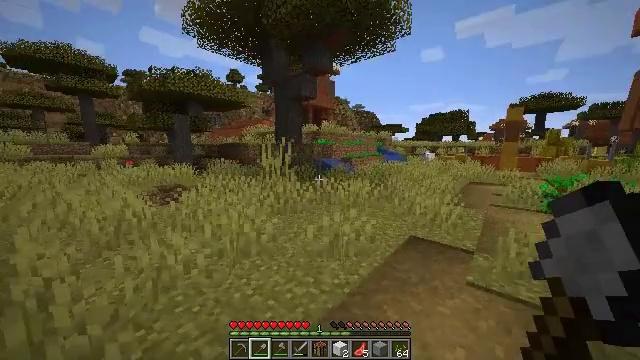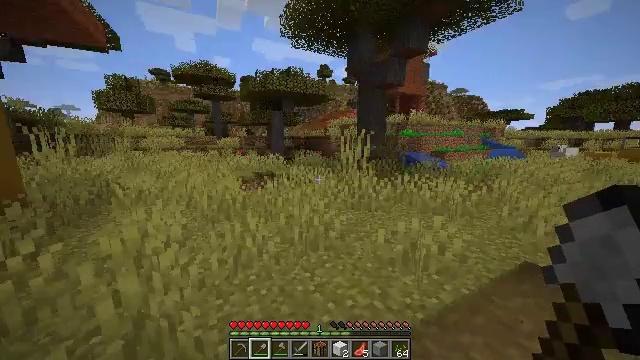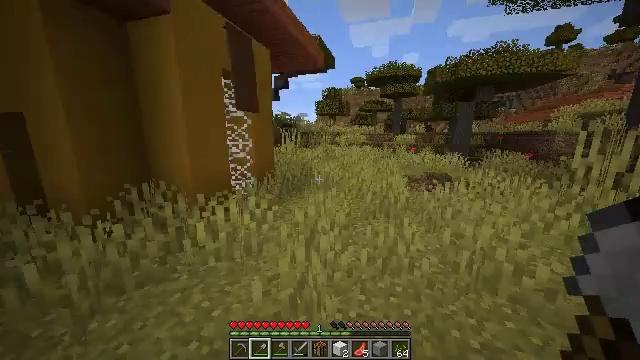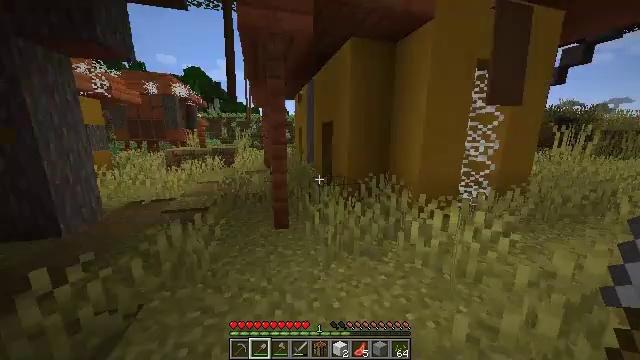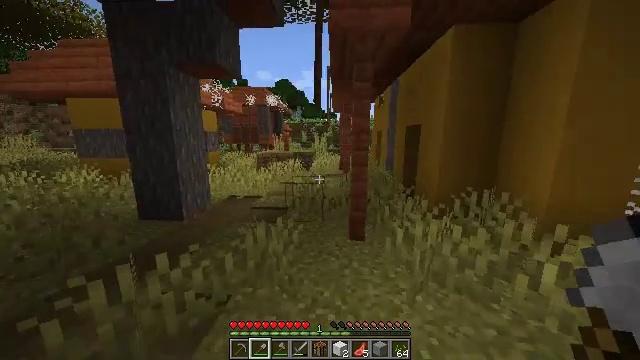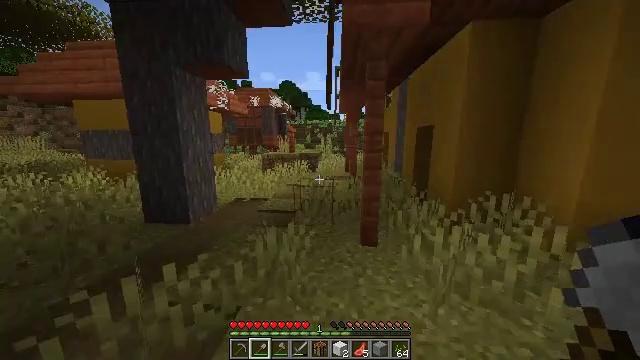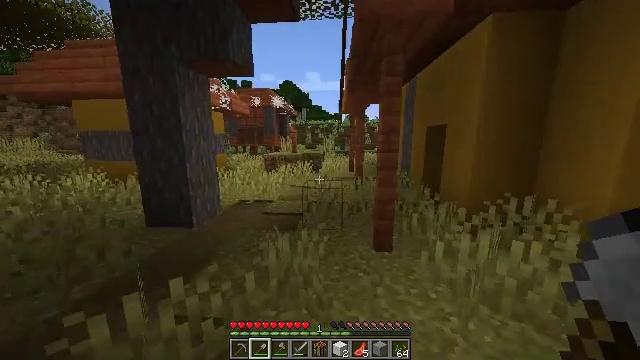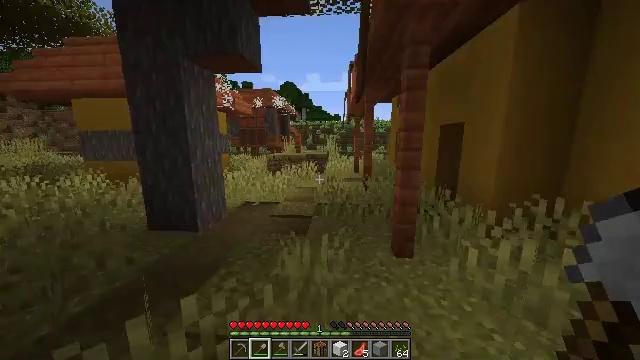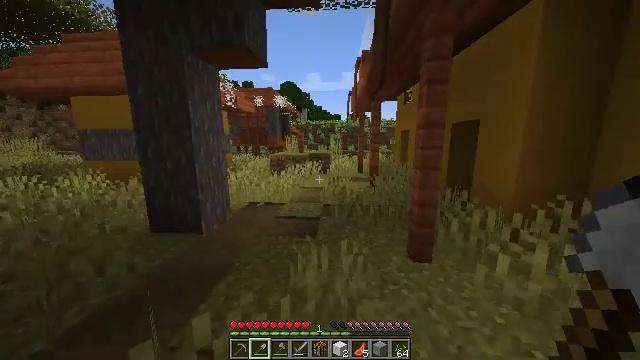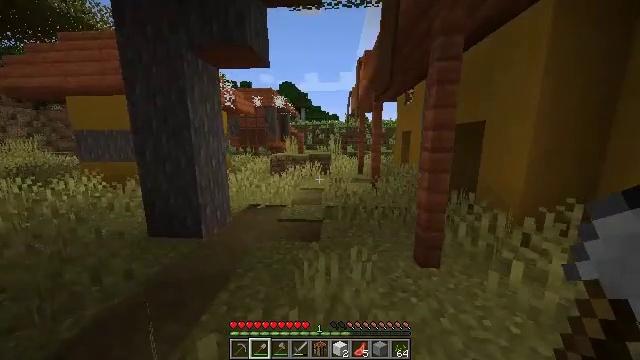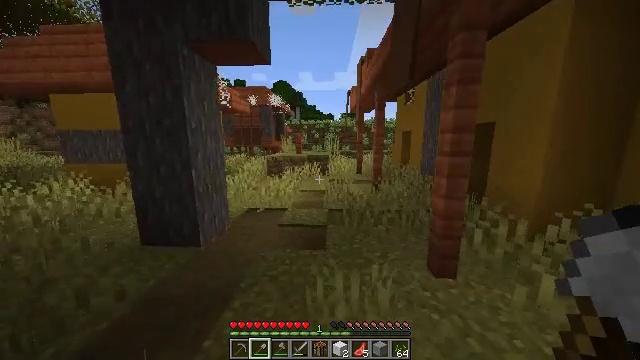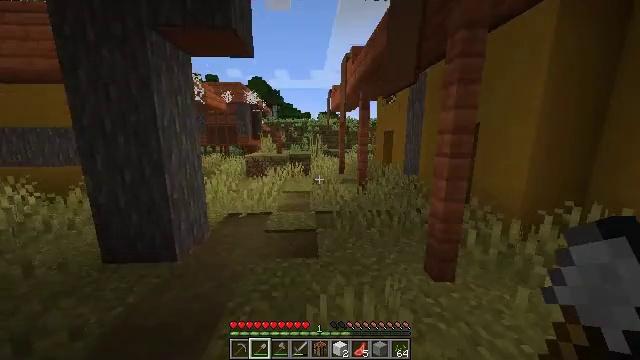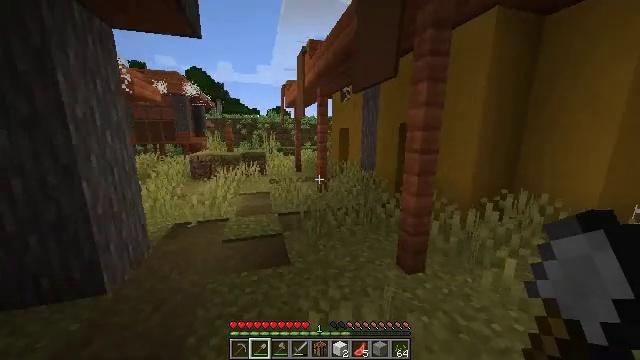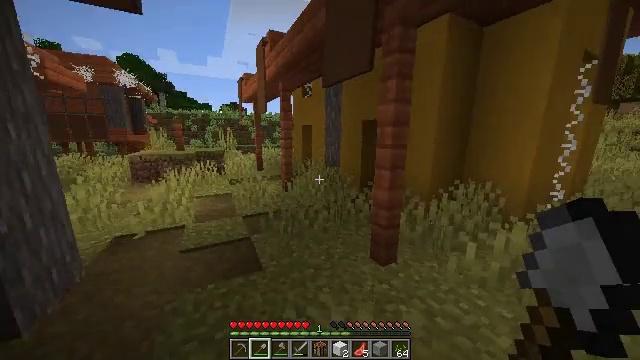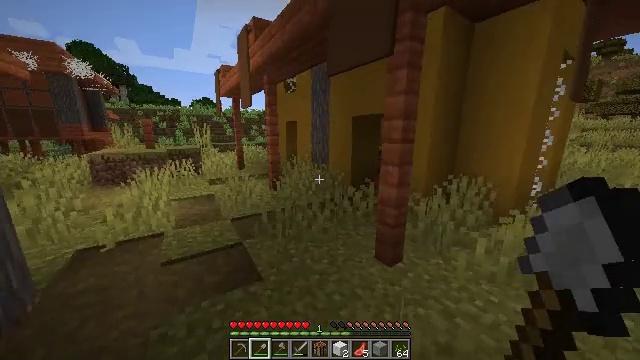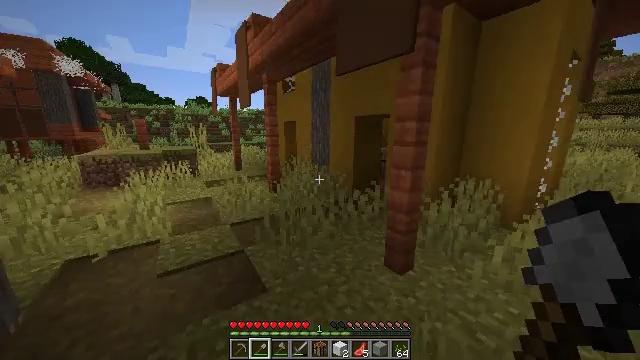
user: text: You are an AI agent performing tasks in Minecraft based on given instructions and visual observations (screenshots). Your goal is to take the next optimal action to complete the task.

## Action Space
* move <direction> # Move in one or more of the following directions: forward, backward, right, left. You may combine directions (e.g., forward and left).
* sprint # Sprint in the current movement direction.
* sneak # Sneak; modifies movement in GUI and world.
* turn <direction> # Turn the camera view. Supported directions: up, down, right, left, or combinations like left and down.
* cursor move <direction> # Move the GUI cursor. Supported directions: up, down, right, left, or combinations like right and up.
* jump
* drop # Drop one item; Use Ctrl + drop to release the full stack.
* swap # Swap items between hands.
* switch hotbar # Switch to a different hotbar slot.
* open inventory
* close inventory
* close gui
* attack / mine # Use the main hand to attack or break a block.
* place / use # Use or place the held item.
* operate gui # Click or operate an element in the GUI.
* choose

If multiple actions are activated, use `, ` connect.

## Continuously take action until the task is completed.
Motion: motion action
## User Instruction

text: Harvest wheat from the field.
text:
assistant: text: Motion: move forward, sprint, turn left and down
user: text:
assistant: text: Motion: move forward and move left, sprint, turn left and down
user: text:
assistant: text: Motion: move forward and move left, sprint, turn left
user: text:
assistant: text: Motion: move forward and move left, sprint, turn left and up
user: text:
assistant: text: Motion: move forward and move left, sprint
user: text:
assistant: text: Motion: move forward and move left, sprint
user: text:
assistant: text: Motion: move forward and move left, sprint
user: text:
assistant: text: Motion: move forward and move left, sprint
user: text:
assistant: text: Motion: move forward and move left, sprint
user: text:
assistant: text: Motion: move forward and move left, sprint, turn right
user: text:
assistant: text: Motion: move forward and move left, sprint, turn right
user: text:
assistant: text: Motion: move forward and move left, sprint, turn right
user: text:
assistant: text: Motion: move forward and move left, sprint, turn right
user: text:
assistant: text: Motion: move forward and move left, sprint, turn right
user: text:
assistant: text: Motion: move forward, sprint, turn right
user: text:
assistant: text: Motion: move forward, sprint
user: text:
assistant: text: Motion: move forward, sprint
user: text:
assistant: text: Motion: move forward, sprint, turn right
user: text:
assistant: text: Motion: move forward, sprint, turn right
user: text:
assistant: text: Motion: move forward, sprint, turn right
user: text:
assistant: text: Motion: move forward, sprint, turn right
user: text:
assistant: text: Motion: move forward, sprint, turn right
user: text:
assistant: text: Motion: move forward, sprint, turn right and down
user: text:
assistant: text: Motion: move forward, sprint, turn right
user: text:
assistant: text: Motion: move forward, sprint, turn right
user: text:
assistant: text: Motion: move forward, sprint, turn right
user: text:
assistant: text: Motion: move forward, sprint, turn right
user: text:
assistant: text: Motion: move forward, sprint, turn right
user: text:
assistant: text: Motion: move forward, sprint, turn right
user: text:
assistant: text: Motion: move forward, sprint